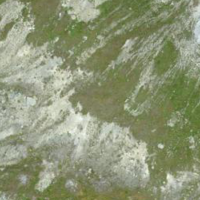
EUNIS habitat code: 31
Species observed at this site:
Salix serpillifolia